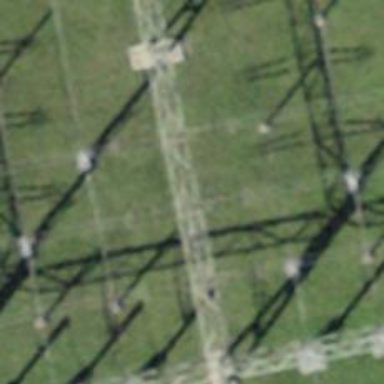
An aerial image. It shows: Power line with 3 cables. It is situated in bay.